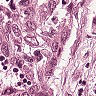
Metastatic tissue present: yes